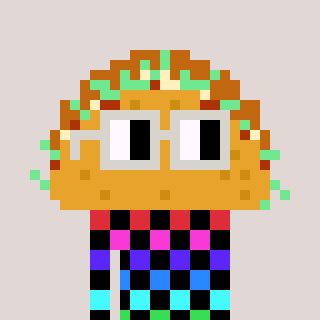
a pixel art character with square light gray glasses, a taco-shaped head and a bege-colored body on a warm background